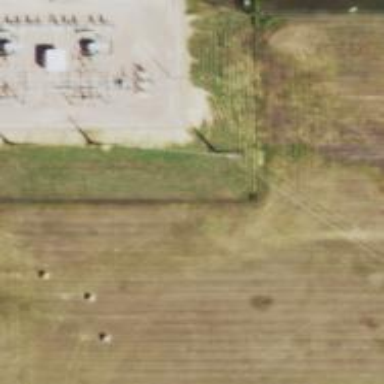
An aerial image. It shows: Power tower.